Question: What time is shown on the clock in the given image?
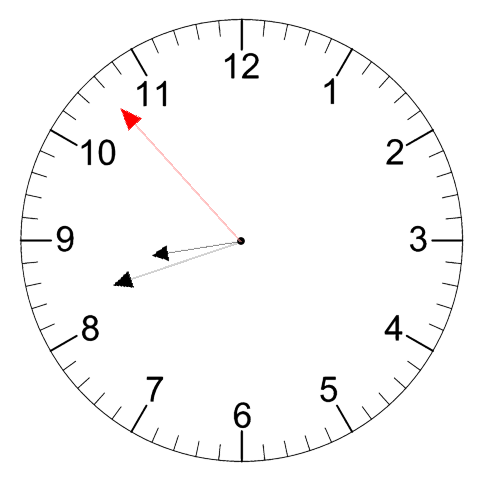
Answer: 08:41:53